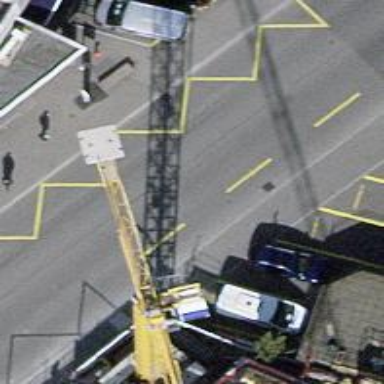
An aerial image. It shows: Bus stop equipped with public transport stop position.